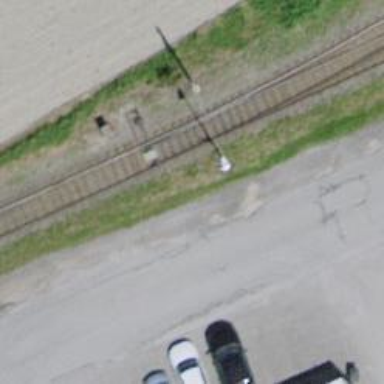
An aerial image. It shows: Railway switch.